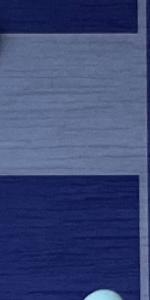
Label: Empty